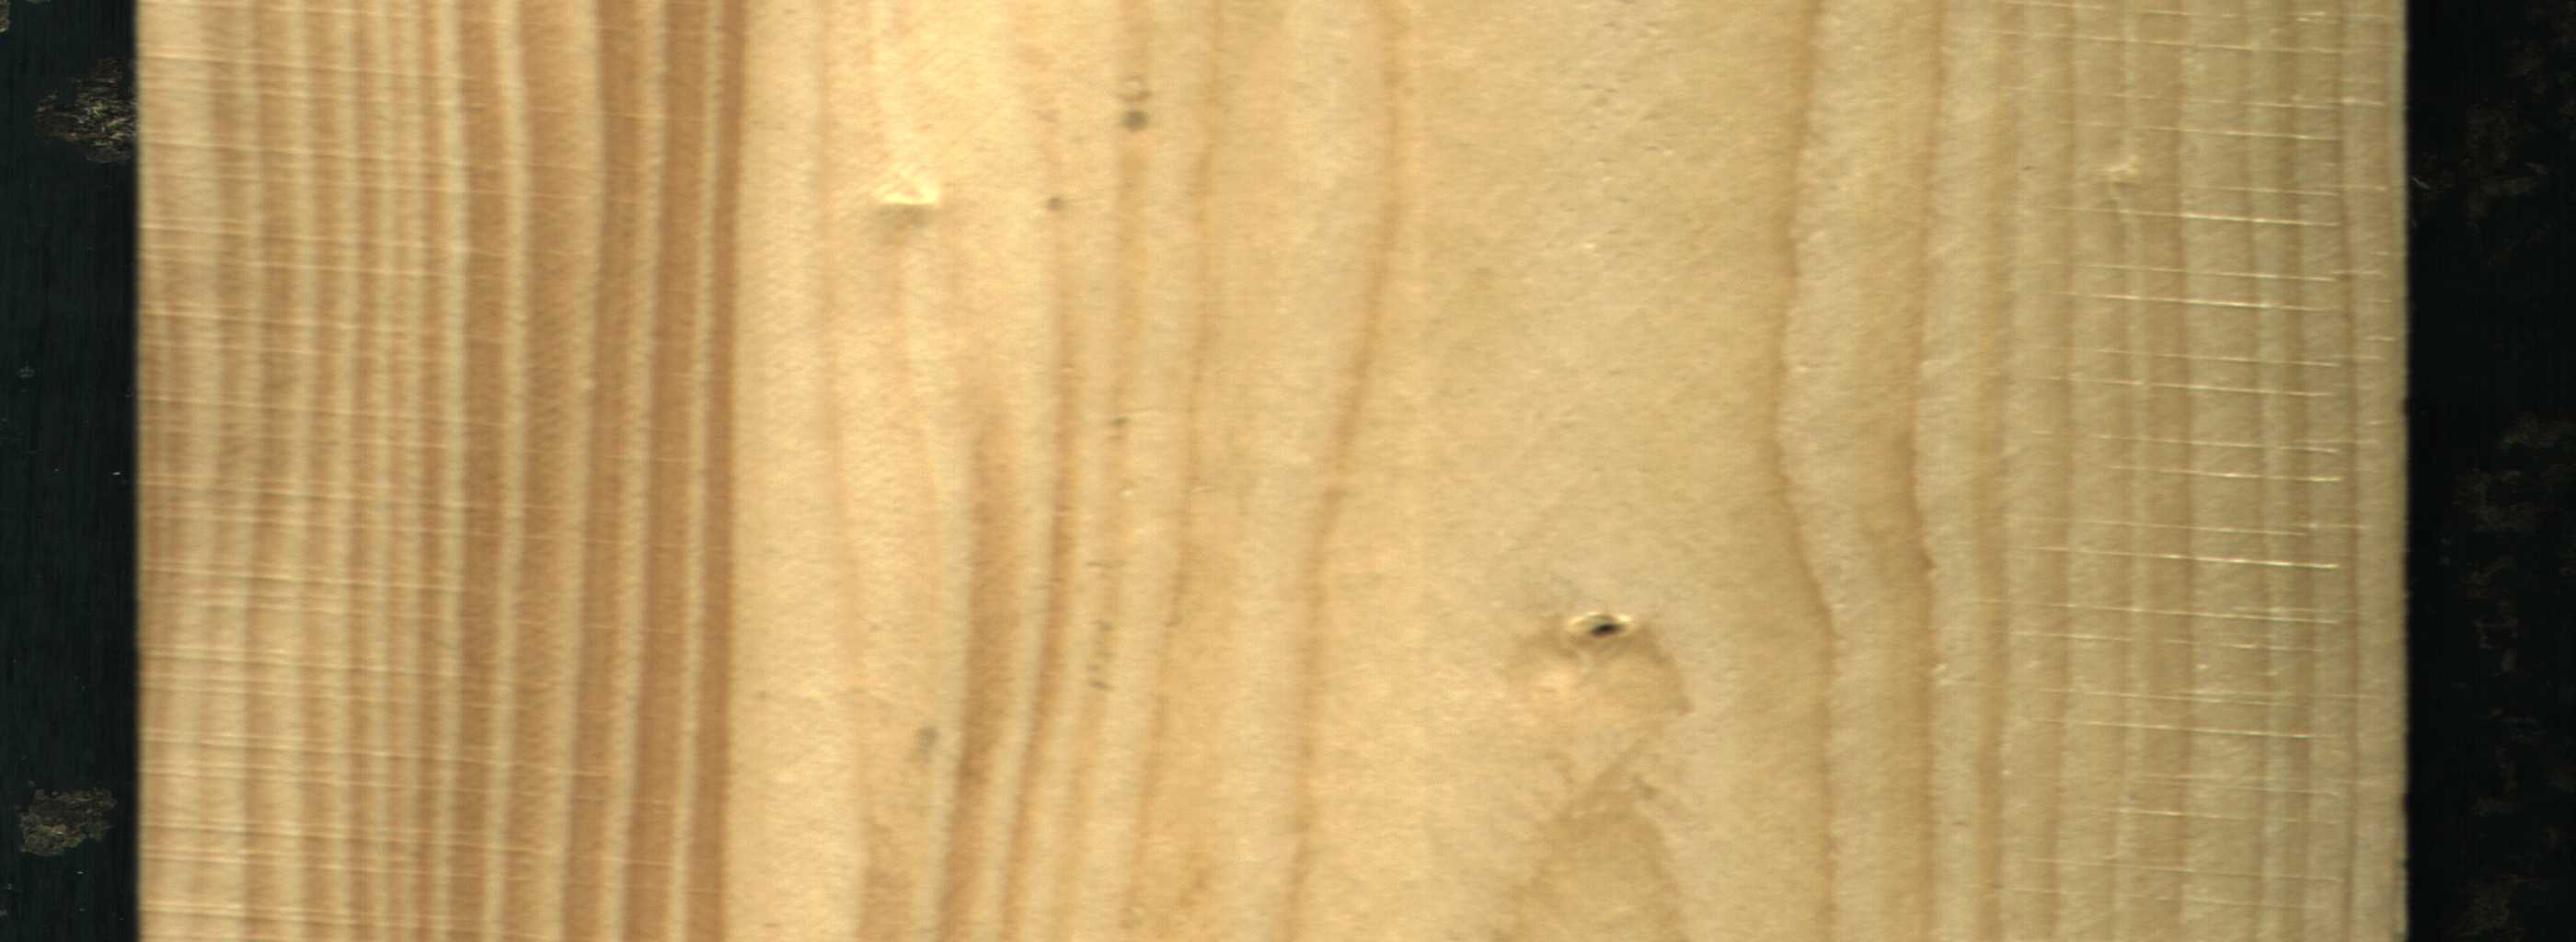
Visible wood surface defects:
Dead_Knot